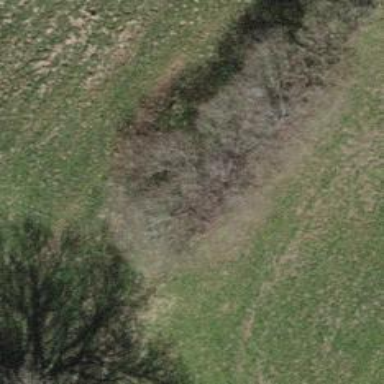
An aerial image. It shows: Hedge acting as barrier.